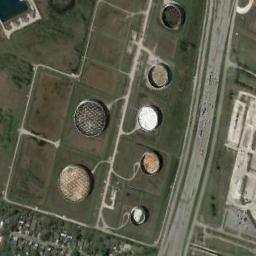
Label: storage tanks